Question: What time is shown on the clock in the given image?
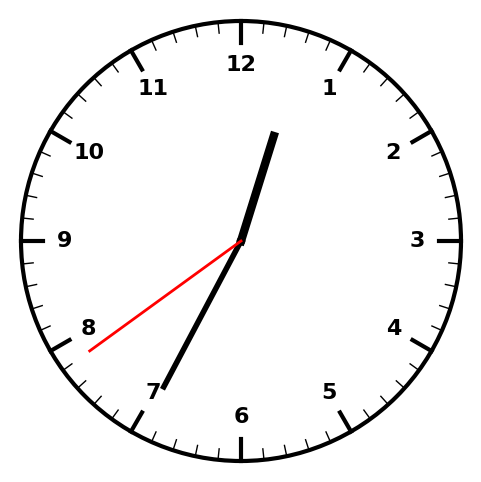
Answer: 12:34:39